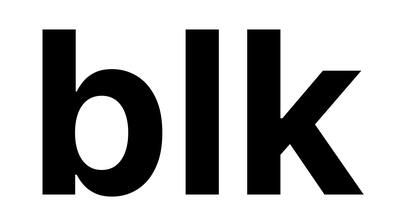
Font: Inter_Bold